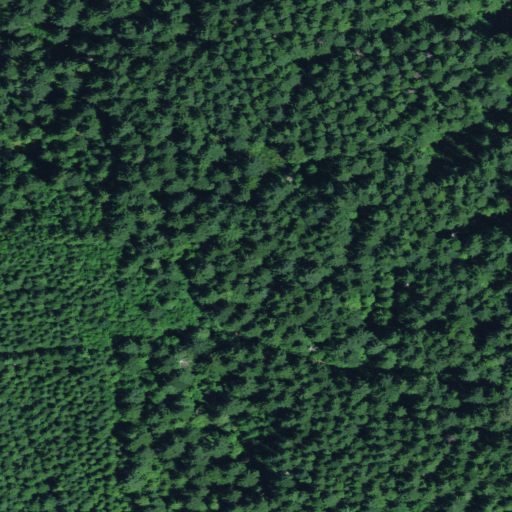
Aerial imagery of ridge(s) in Oregon named West Ridge containing evergreen forest and open development